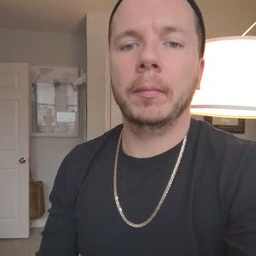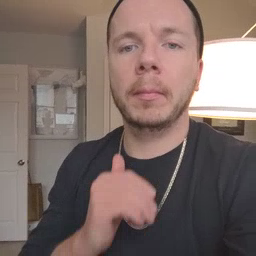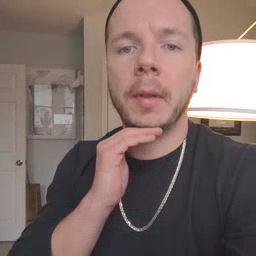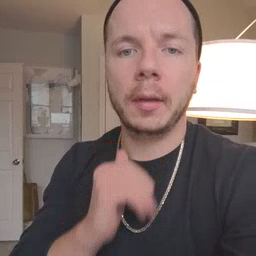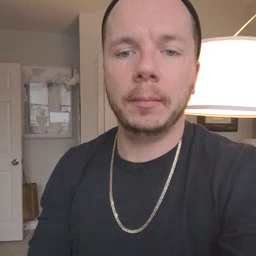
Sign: pig